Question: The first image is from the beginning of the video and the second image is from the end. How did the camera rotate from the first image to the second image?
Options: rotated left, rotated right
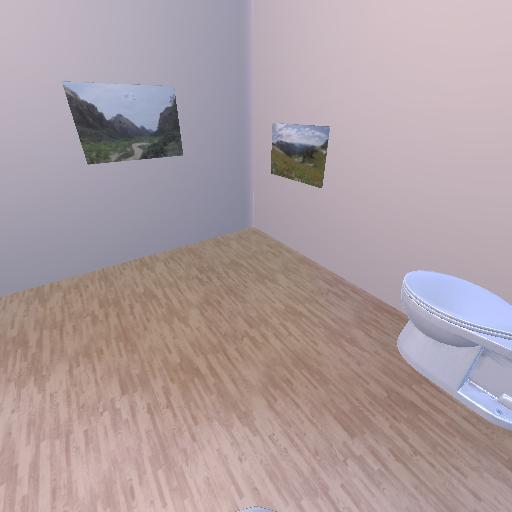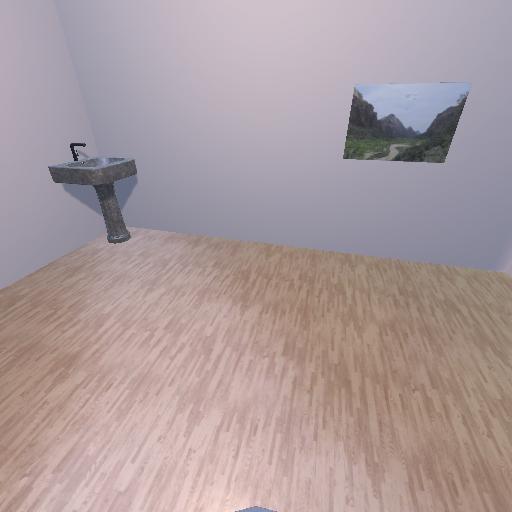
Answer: rotated left